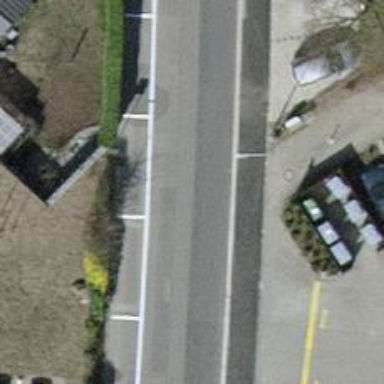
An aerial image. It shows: Residential road with asphalt surface and sidewalk on the left.